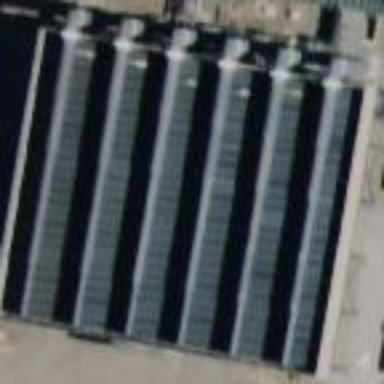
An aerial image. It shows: Industrial building.